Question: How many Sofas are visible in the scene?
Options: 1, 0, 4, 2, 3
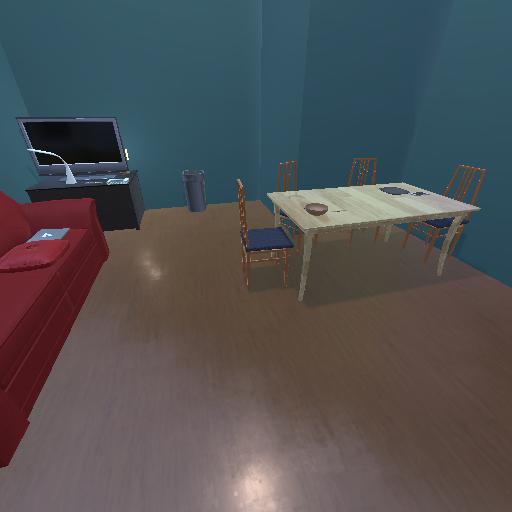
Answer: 1